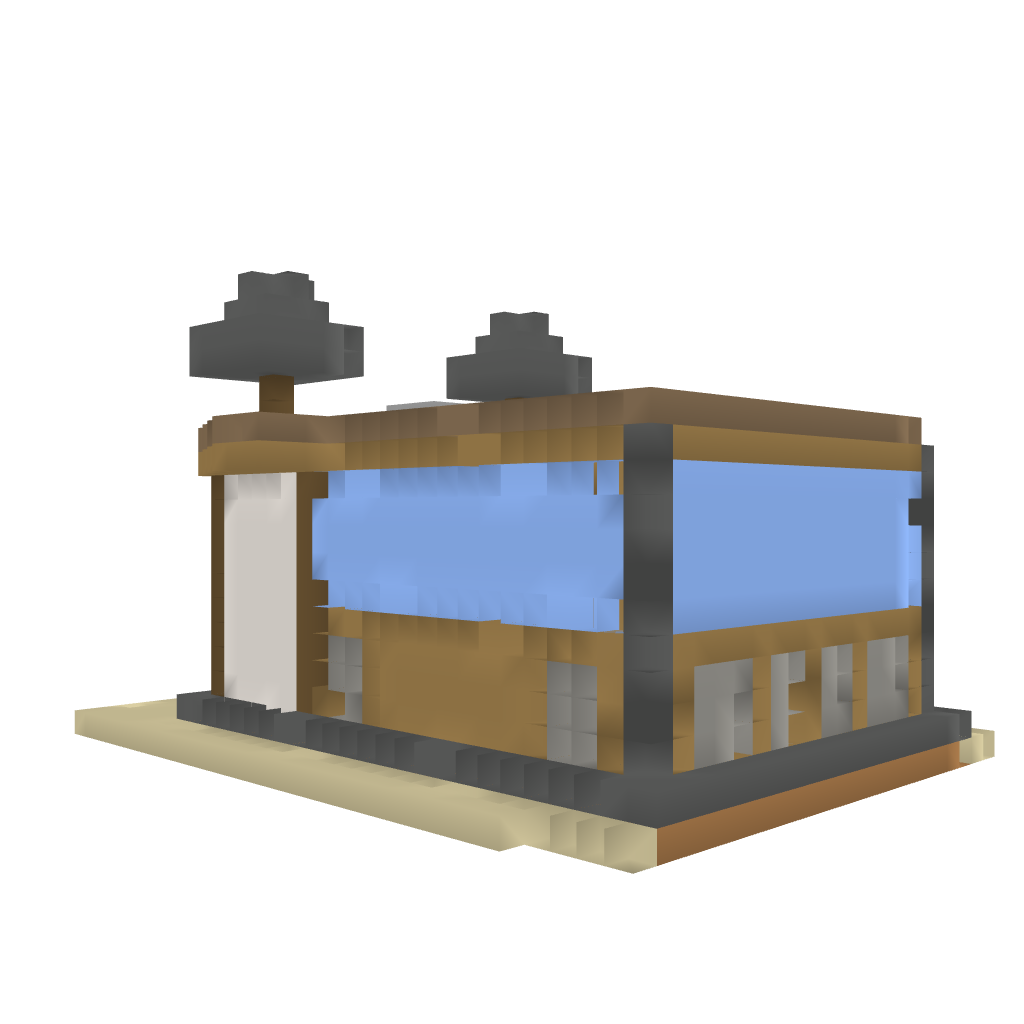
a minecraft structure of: Modern House/Penthouse